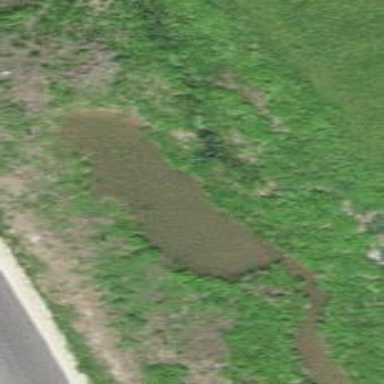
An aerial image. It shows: Pond with natural water.